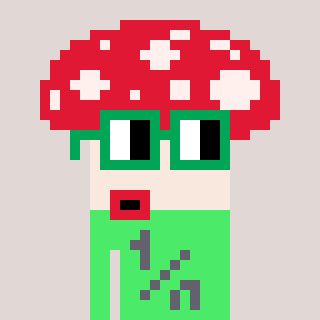
a pixel art character with square green glasses, a mushroom-shaped head and a teal-colored body on a warm background